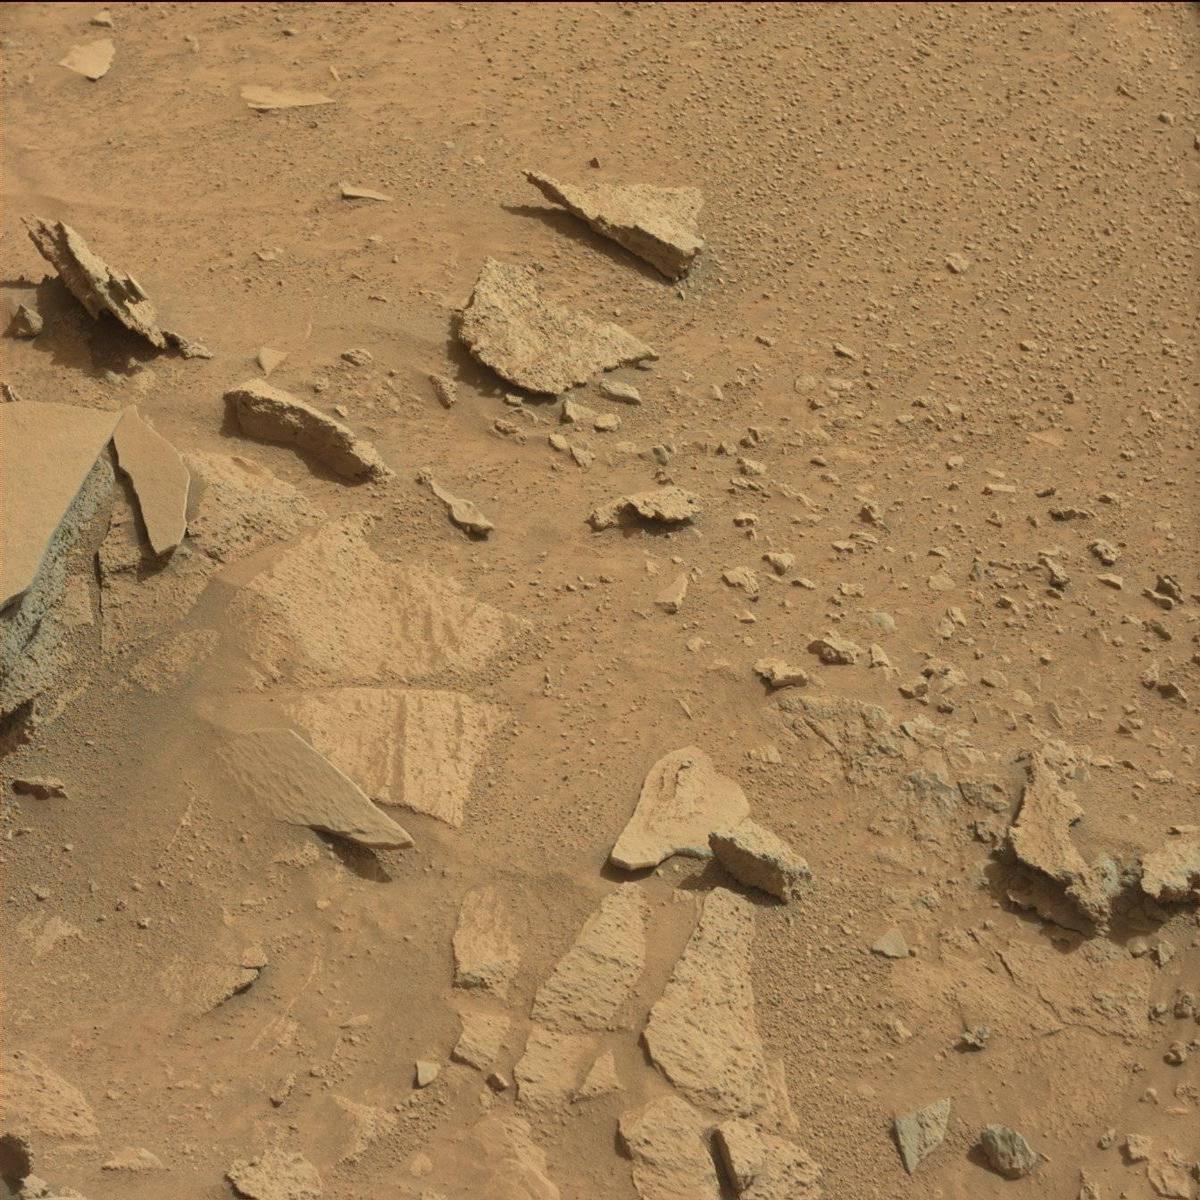
Terrain classes present: Bedrock, Rock, Sand / Soil